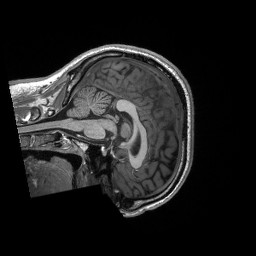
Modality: T1w
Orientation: sagittal
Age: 24
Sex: male
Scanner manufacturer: siemens
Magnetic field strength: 3 T
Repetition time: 2.3 s
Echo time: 0.00298 s